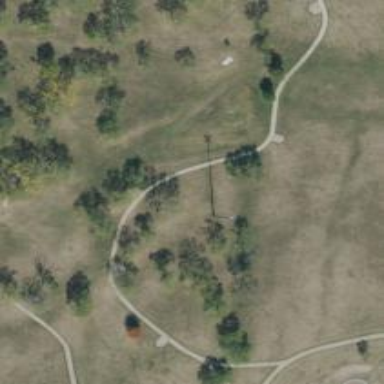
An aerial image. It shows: Disc golf hole.